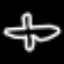
Label: airplane